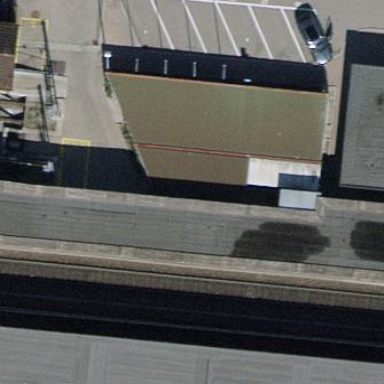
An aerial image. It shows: Flat-roof transportation building.